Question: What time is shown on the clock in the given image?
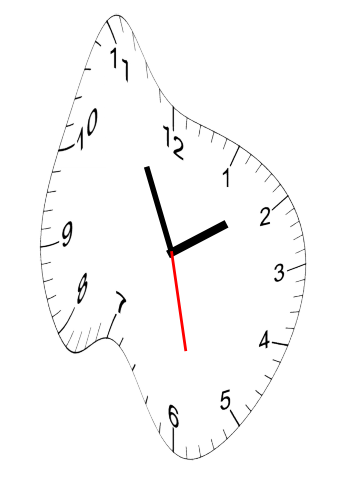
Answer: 01:55:28